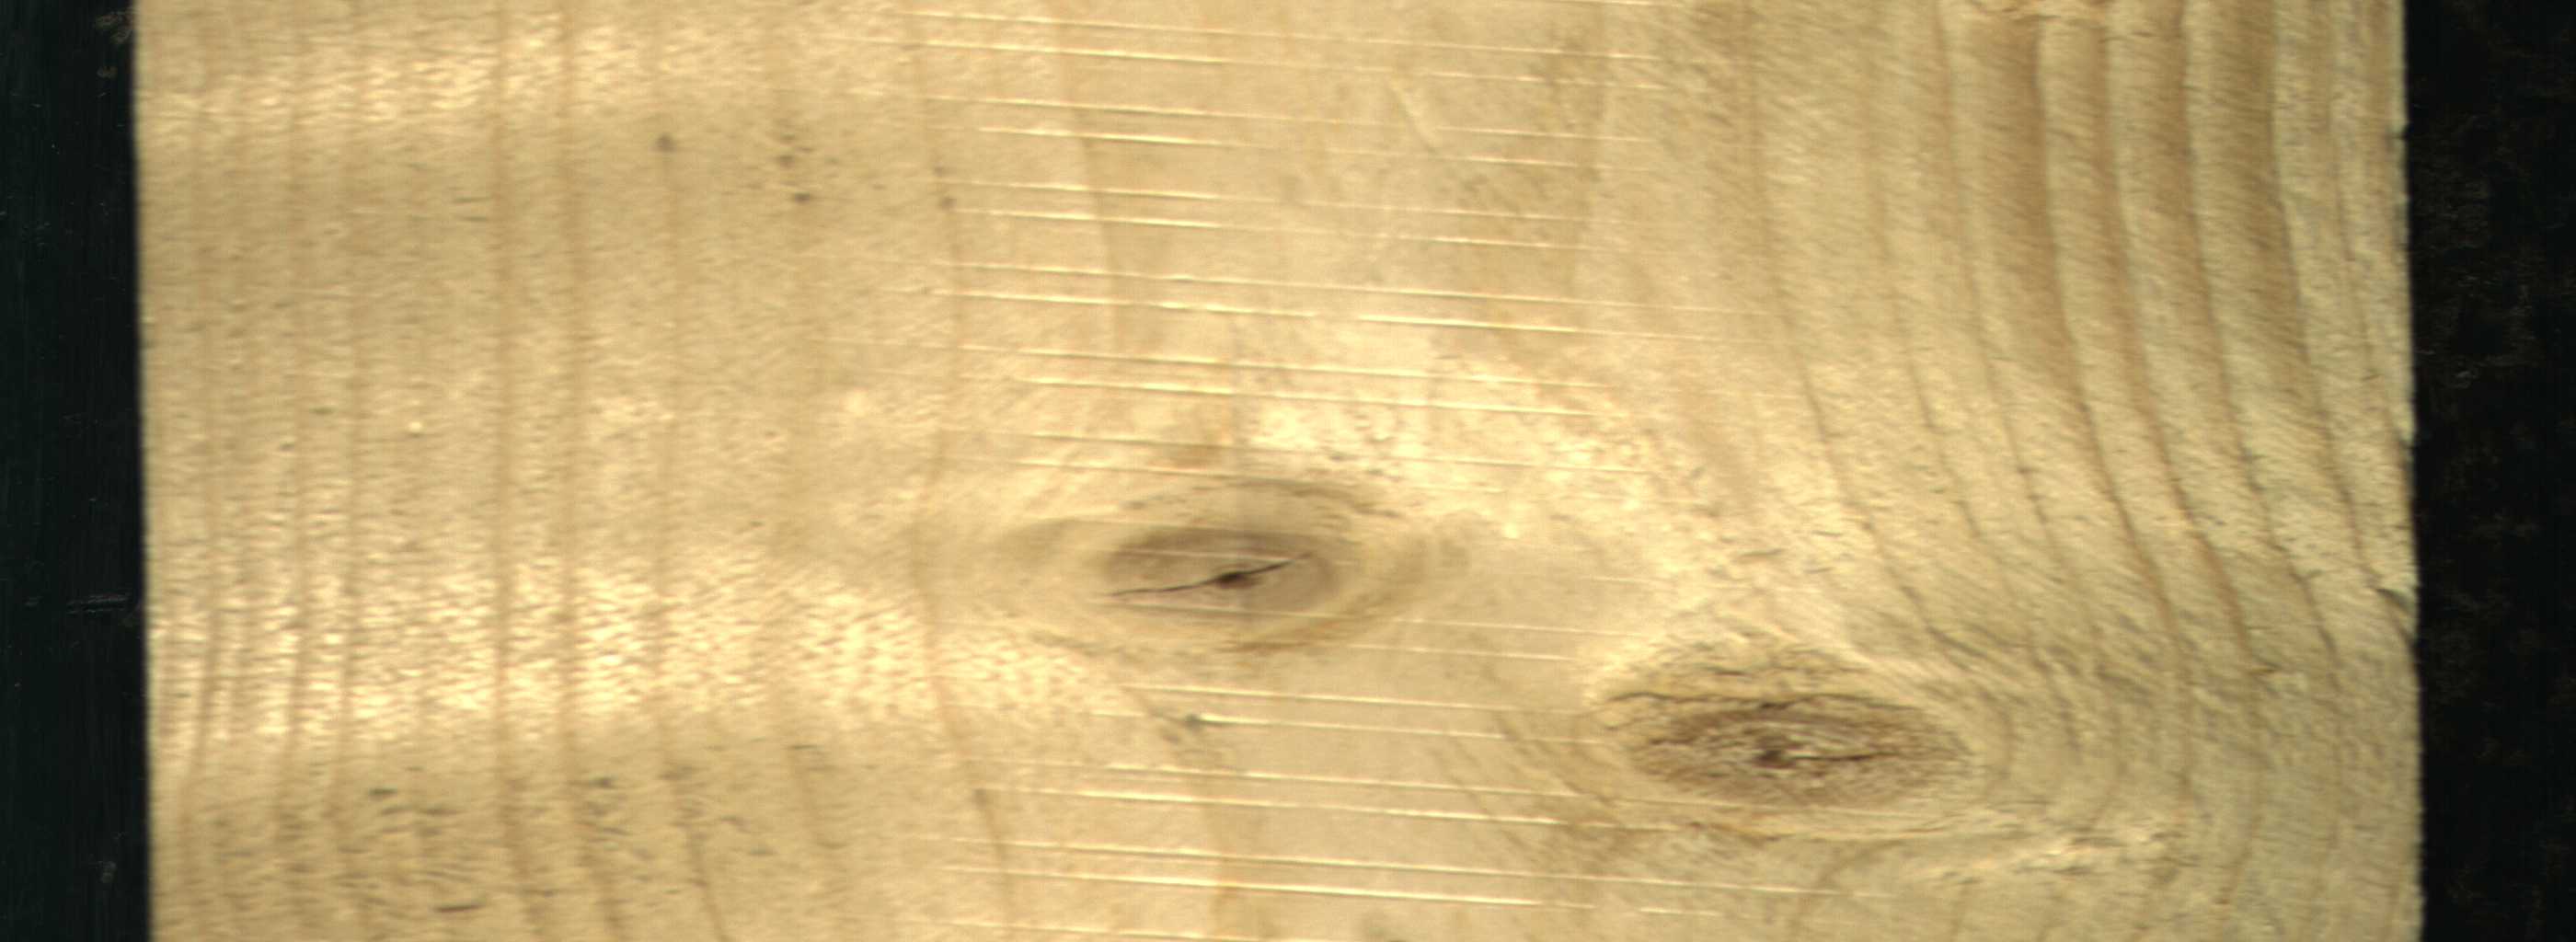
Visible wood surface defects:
knot_with_crack
Live_Knot